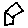
Label: square